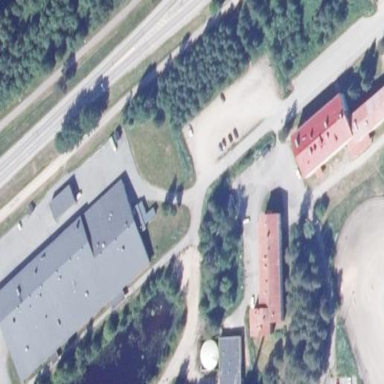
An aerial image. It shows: School building.